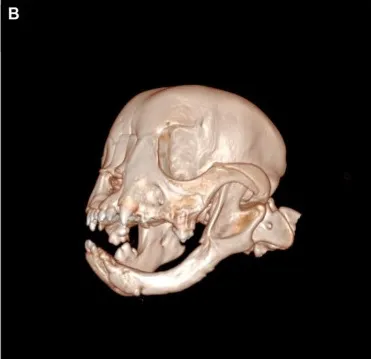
8 weeks following surgery.
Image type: radiology (ct)